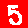
Digit: 5